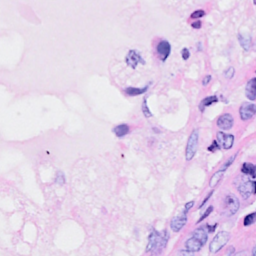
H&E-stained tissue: Breast